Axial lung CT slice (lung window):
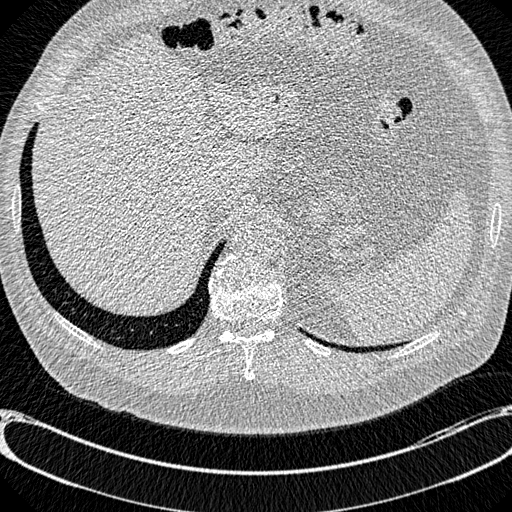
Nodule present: no